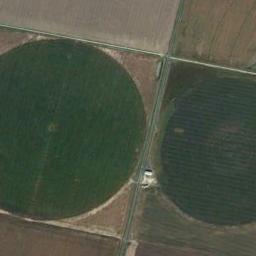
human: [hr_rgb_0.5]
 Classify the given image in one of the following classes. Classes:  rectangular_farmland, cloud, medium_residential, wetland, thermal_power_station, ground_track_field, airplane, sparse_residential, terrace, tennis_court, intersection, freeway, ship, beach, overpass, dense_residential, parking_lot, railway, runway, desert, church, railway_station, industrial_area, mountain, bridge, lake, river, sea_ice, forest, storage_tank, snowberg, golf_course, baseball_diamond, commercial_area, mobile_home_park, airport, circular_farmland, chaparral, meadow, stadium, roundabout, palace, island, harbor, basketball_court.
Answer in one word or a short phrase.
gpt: circular_farmland